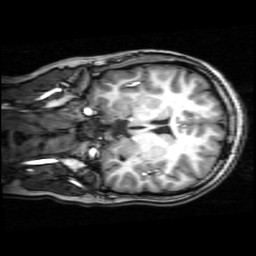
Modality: T1w
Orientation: coronal
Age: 20
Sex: female
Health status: healthy
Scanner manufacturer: philips
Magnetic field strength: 3 T
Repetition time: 0.008 s
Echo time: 0.0037 s